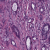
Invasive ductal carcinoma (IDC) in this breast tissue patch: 1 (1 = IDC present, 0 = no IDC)